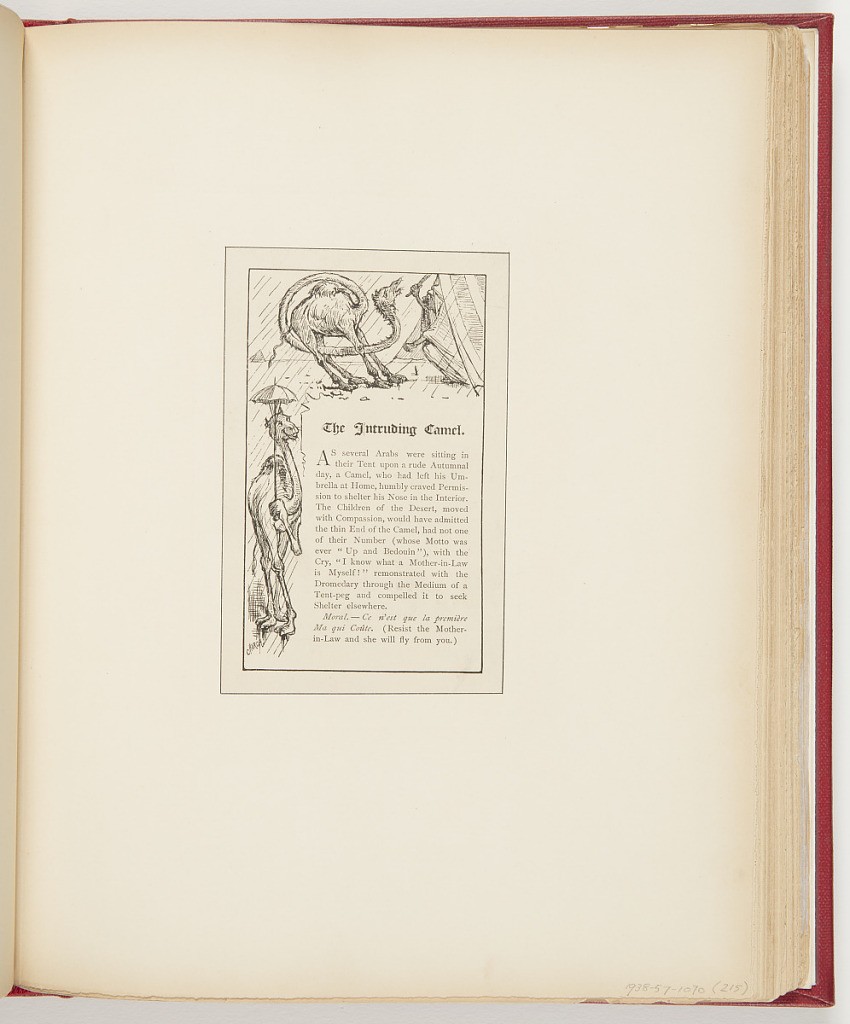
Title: The Intruding Camel
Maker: Frederick Stuart Church, American, 1842–1924
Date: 1878
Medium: Printed in black ink on paper
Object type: Ephemera
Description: Top; center, profile of camel, shocked, neck stretched over and under his body; right, profile of figure with stick in hand, yelling at camel, coming out of tent; lower right, pyramid in the distance. Left, front of camel holding umbrella. Raining in both pictures. Center right, short story.